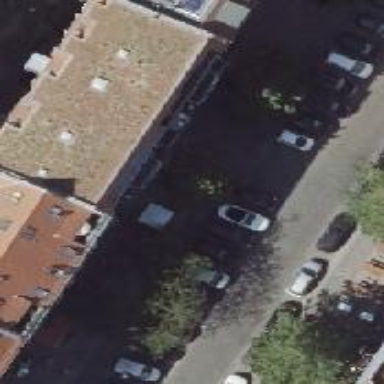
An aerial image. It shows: Café.